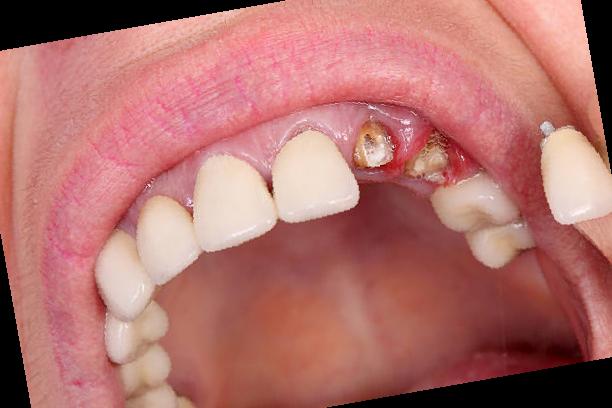
Condition: Gingivitis